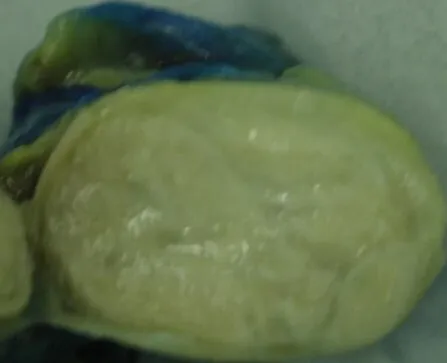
Macroscopic appearance of the tumour showing lobules of fatty tissue with bands and nodules of firm white tissue.
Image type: medical_photograph (skin_photograph)